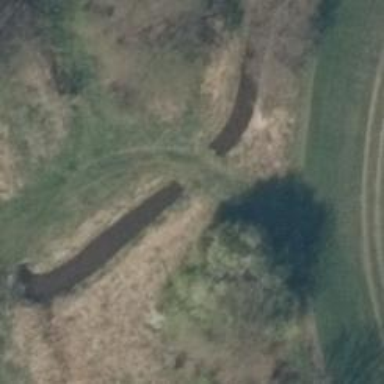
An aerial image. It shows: Grassy track with grade5 tracktype.